Question: So in my game a have this paddle and a ball, and i want to calculate which side of the paddle that the ball hits, i found this answer in C# which shows drawing two lines like this:

So what i want to do is draw two hypothetical lines(meaning invisible to the user) so i can calculate if the ball is greater then both the lines or if its in contact with one of the sides of the paddle.
How do i draw these lines in sprite kit and swift?
I found the original answer, its <URL>
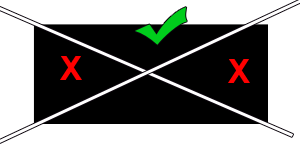
Answer: You can check the position of the ball in relation to the paddle.
'''
If(ballNode.position.x > paddleNode.position.x) {
// ball is on the right of the paddle
} else {
// ball is on the left of the paddle
}
If(ballNode.position.y > paddleNode.position.y) {
// ball is above the paddle
} else {
// ball is below the paddle
}
'''